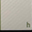
Piece: xx